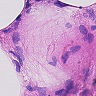
Metastatic tissue present: no